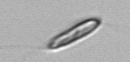
Label: Chrysochromulina